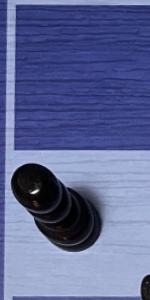
Label: Pawn_Black